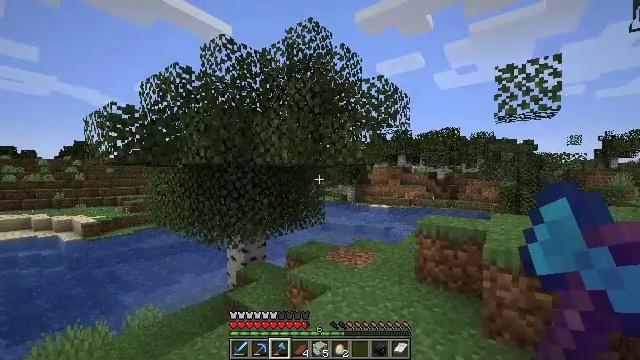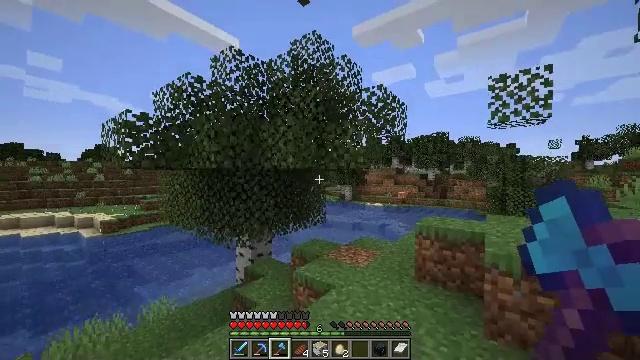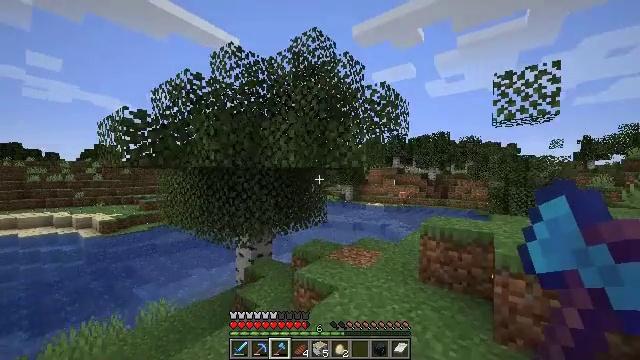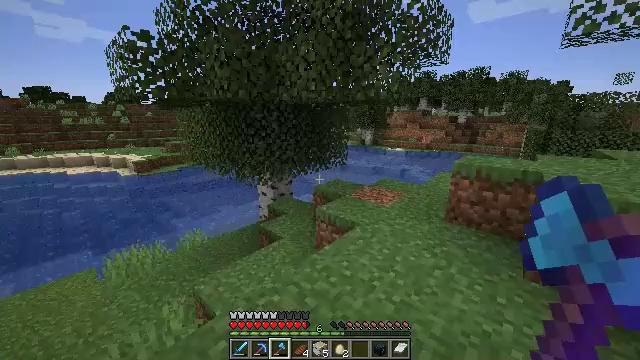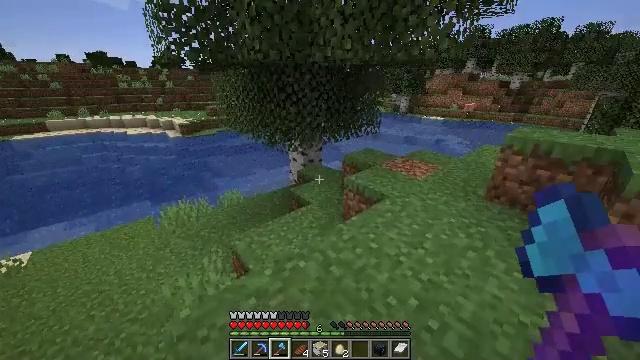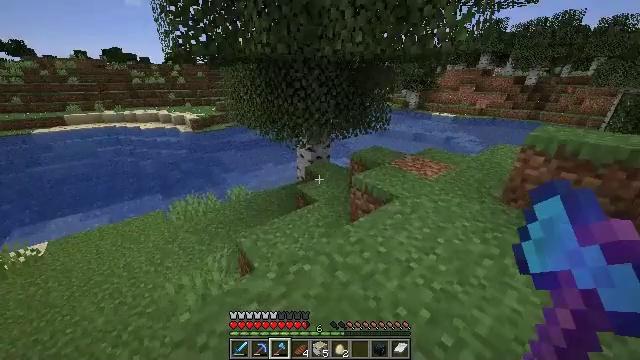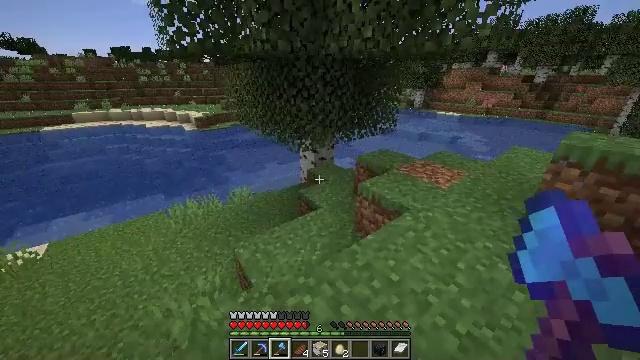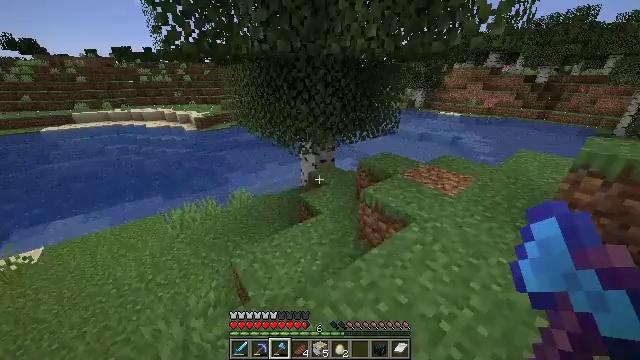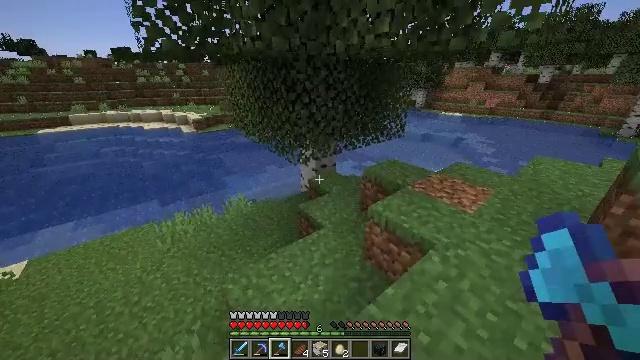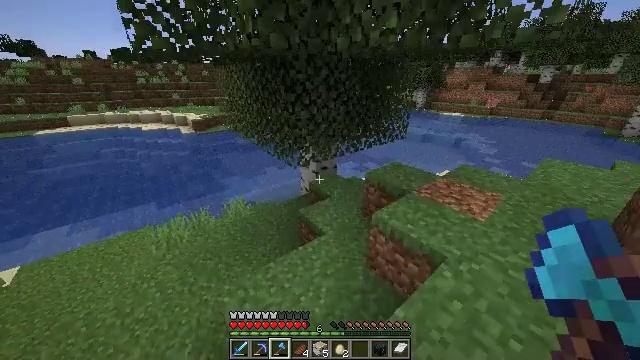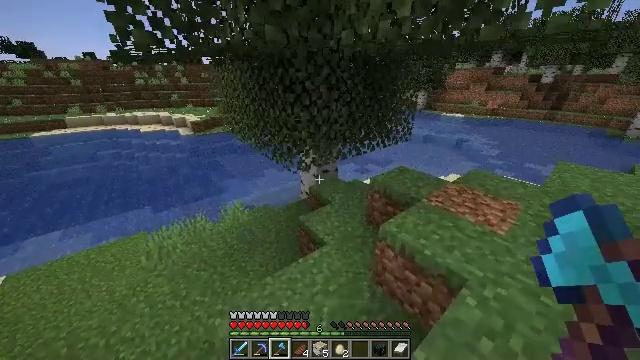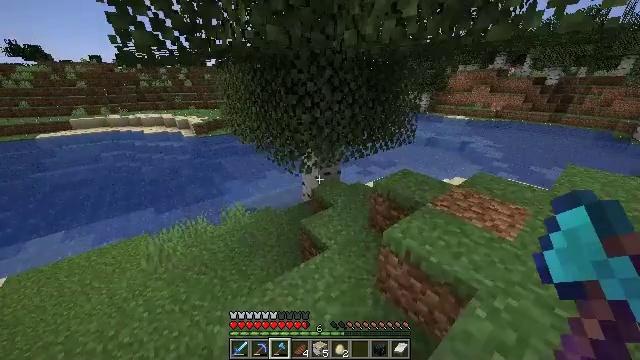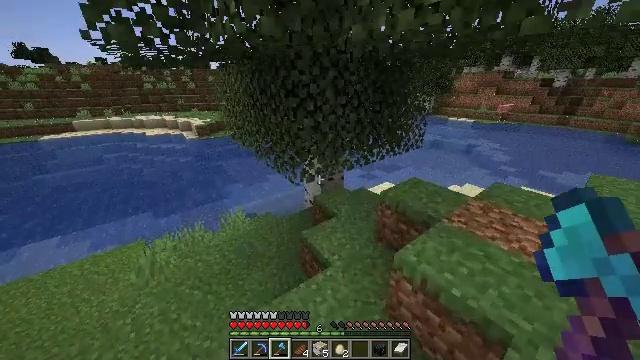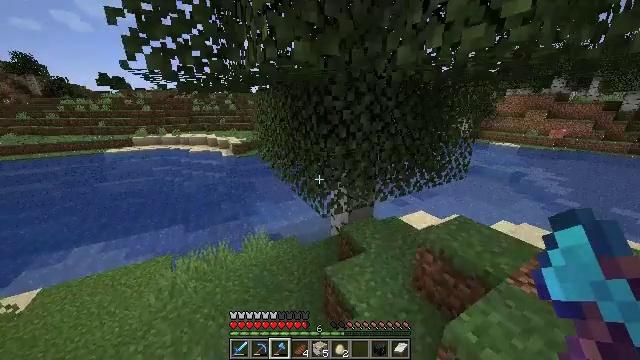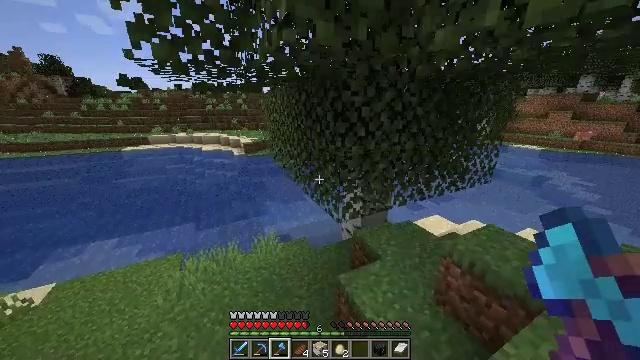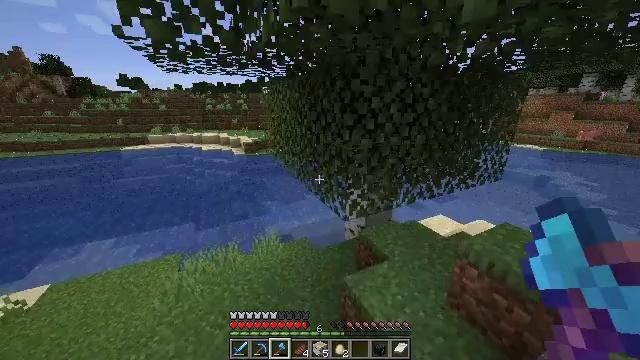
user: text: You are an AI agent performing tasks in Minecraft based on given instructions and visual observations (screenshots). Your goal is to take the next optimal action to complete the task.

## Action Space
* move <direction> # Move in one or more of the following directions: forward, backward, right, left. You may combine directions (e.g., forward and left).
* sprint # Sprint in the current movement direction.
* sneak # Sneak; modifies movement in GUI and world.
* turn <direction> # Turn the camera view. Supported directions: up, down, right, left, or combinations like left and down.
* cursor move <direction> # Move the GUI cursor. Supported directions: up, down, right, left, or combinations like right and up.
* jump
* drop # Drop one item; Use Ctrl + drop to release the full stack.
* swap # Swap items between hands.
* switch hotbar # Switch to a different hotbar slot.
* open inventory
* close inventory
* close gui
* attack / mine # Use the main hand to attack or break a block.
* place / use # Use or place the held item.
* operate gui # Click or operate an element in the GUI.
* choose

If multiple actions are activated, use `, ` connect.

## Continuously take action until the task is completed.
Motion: motion action
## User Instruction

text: Gather birch log for crafting.
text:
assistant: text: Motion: move forward, sprint
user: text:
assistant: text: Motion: move forward, sprint
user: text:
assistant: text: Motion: move forward, sprint, turn left and down
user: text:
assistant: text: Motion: move forward, sprint, turn left and down
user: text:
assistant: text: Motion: move forward, sprint, turn left and down
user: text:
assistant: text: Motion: move forward, sprint, turn left
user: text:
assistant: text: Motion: move forward, sprint
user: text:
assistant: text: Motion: move forward, sprint
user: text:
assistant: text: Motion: move forward, sprint
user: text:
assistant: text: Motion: move forward, sprint
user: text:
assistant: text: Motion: move forward, sprint
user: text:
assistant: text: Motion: move forward, sprint
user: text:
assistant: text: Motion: move forward and move left, sprint, turn left and up
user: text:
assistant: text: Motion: move forward and move left, sprint, turn left
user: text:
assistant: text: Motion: move forward and move left, sprint
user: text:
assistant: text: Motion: move forward and move left, sprint
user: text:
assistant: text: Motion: move forward and move left, sprint
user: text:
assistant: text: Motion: move forward and move left, sprint
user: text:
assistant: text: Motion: move forward and move left, sprint
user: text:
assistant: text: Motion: move forward and move left, sprint, turn right and up
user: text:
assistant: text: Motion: move forward and move left, sprint, turn right
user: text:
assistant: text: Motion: move forward, sprint, turn right
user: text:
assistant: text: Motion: move forward, sprint, turn right
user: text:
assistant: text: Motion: move forward, sprint, turn right
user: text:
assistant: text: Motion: move forward, sprint
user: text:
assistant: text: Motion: move forward, sprint, turn right
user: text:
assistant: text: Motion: move forward, sprint, turn right
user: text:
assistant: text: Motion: move forward, sprint, turn right
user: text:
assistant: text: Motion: move forward, sprint
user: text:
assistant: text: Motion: move forward, sprint